Field crop: maize
Growth stage: 2
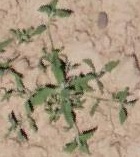
Species: atriplex